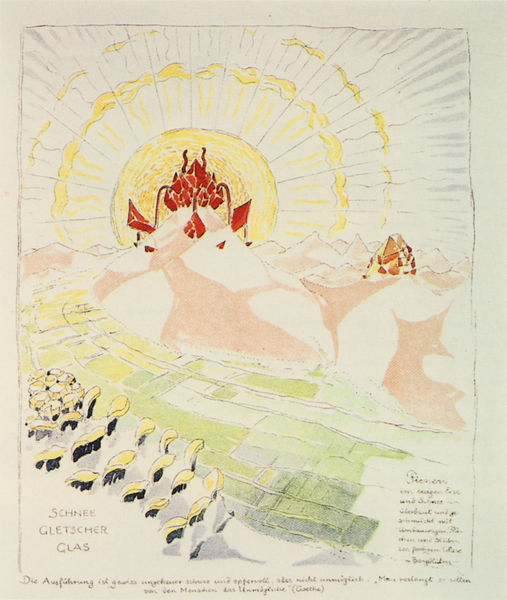
Titel: Alpine Architetur (Schnee, Gletscher, Glas)
Künstler: Bruno Taut
Schlagwörter: feuer, gelb, glas, skizze, zeichnung, rot, schnee, wiese, felder, sonnenaufgang, sonne, wiesen, tal, schrift, berge, gebirge, gletscher, deutsch, laviert, weiden, strahlen, text, emtwurf